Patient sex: F
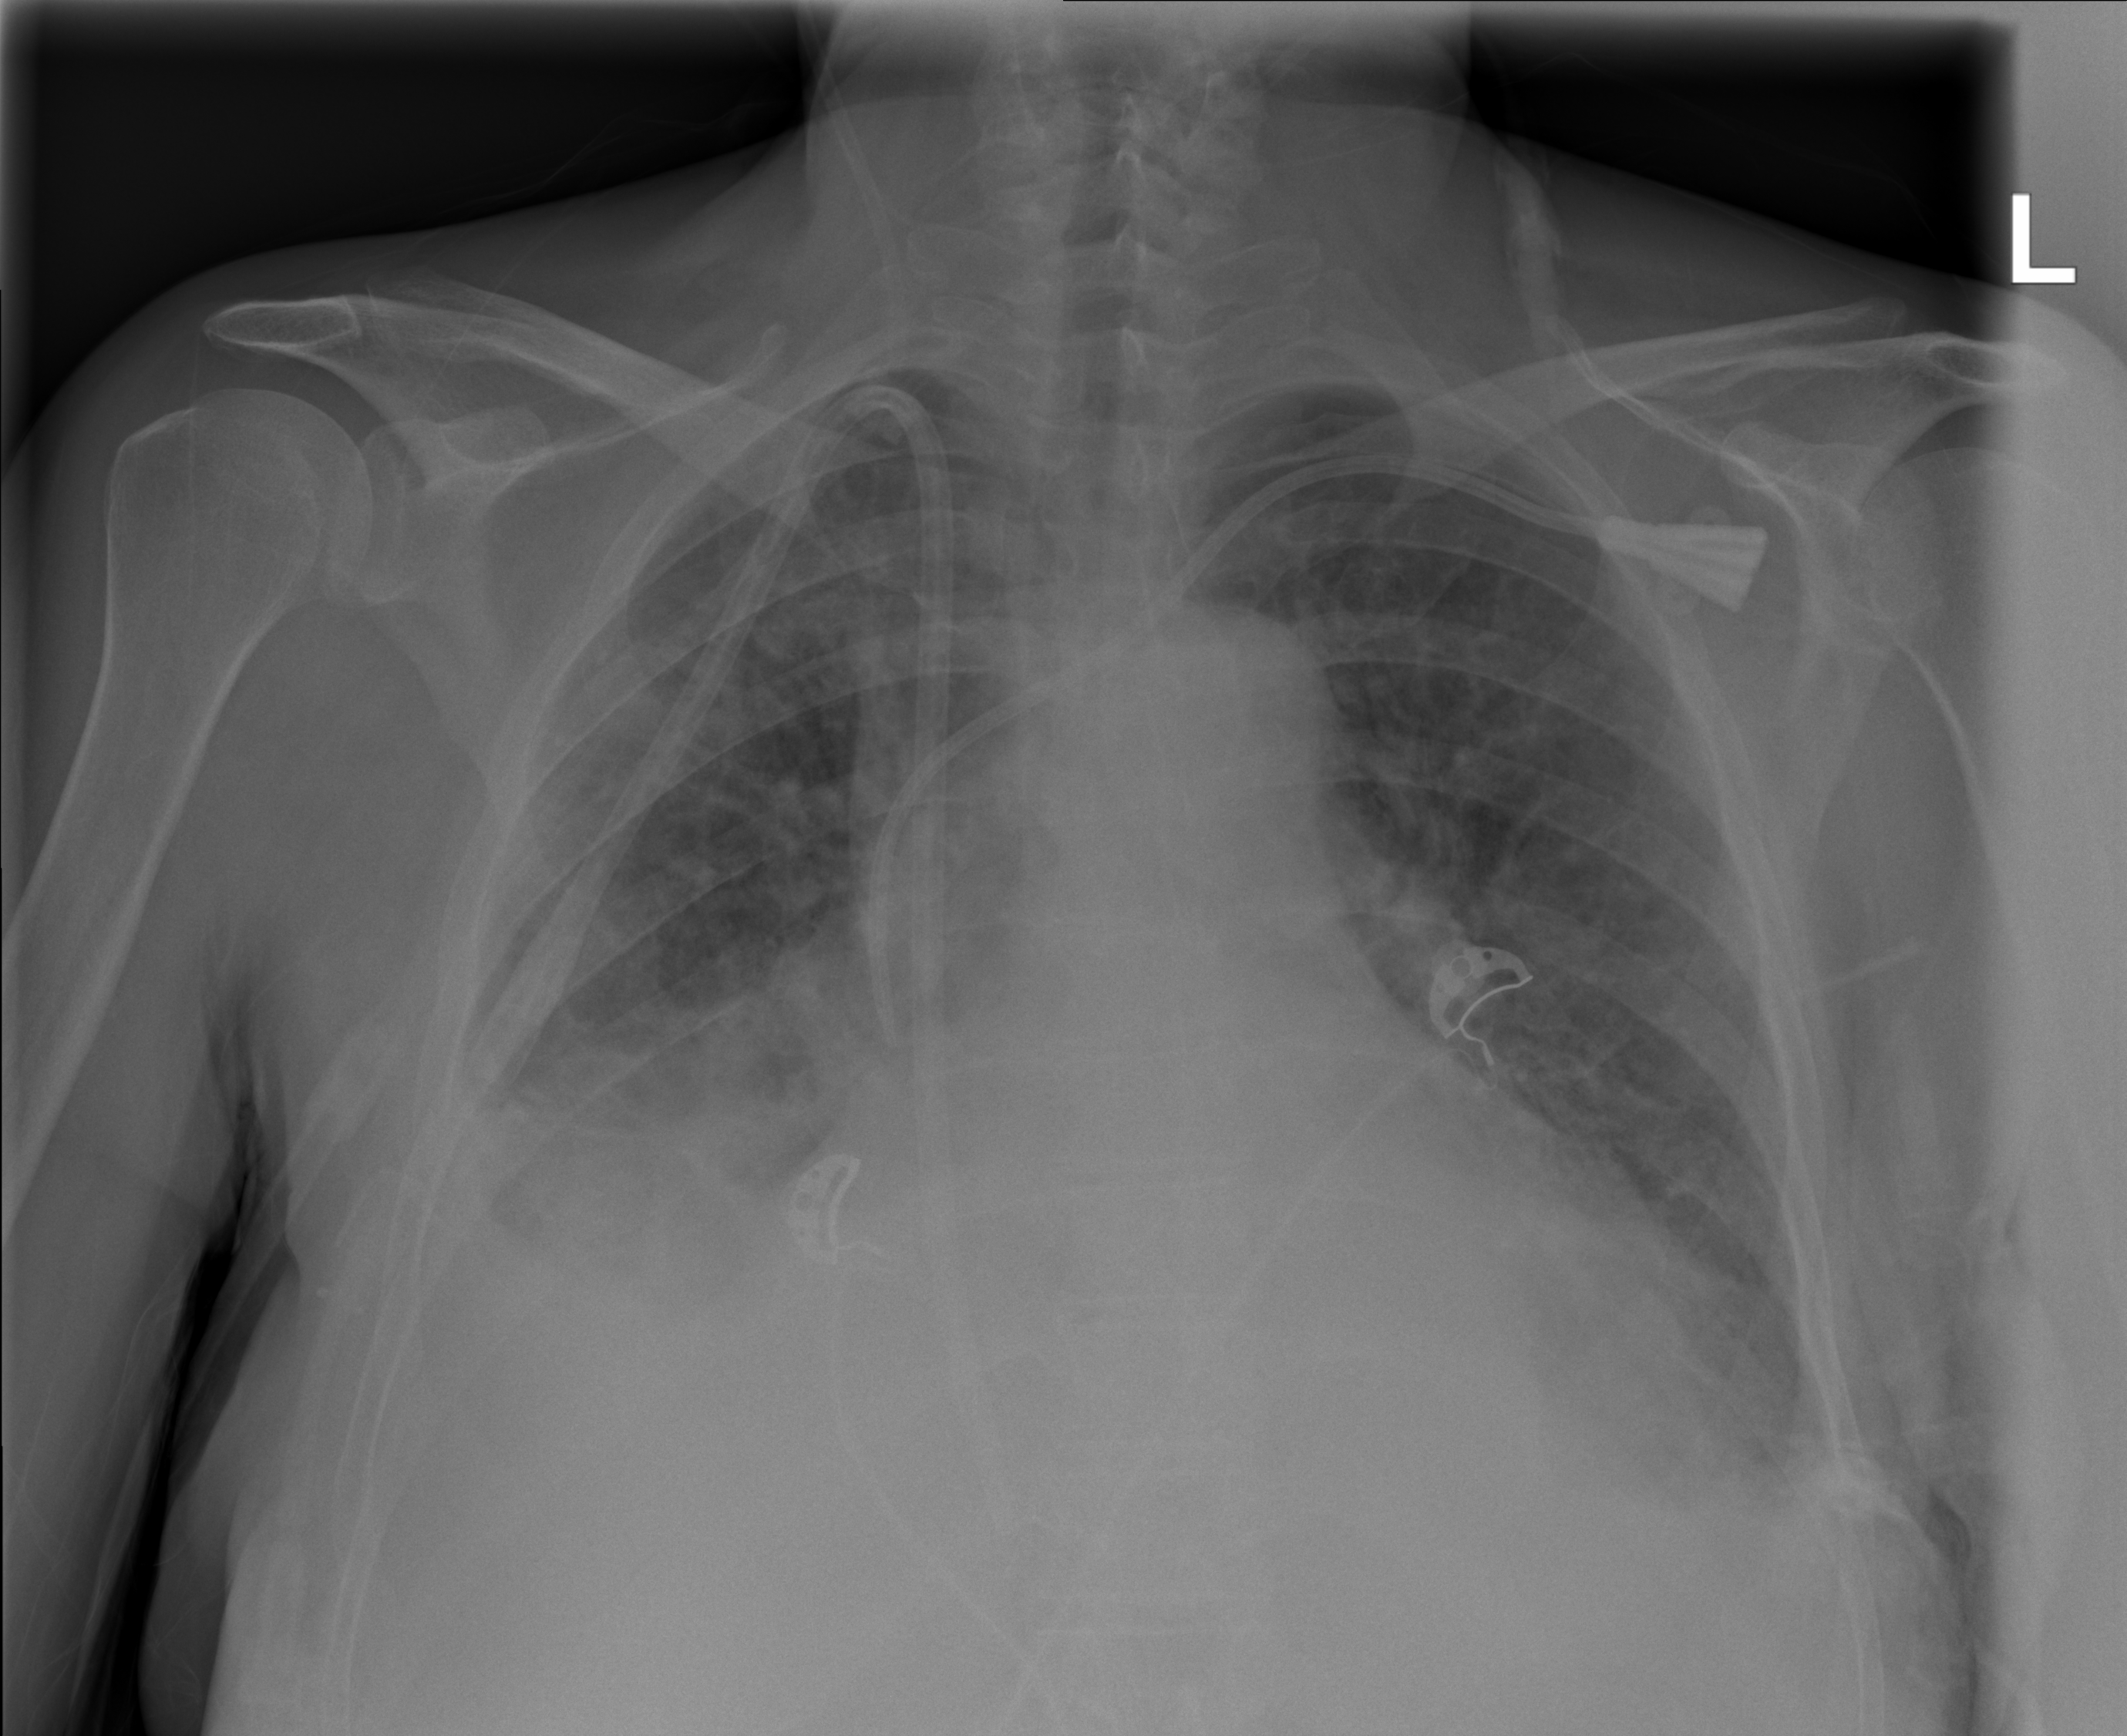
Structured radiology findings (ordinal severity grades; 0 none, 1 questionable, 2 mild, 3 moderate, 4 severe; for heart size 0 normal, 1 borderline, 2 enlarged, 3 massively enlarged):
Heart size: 2
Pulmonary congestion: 3
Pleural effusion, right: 3
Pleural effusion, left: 2
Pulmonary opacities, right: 2
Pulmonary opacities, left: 2
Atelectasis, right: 3
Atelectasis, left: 2